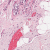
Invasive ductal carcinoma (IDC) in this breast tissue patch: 0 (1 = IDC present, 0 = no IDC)